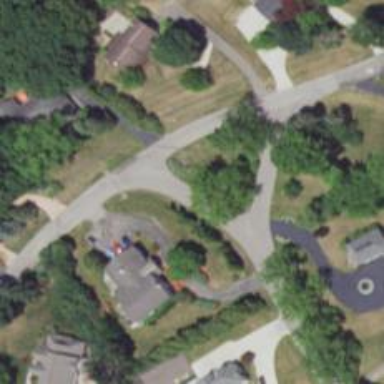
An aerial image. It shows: Residential road.